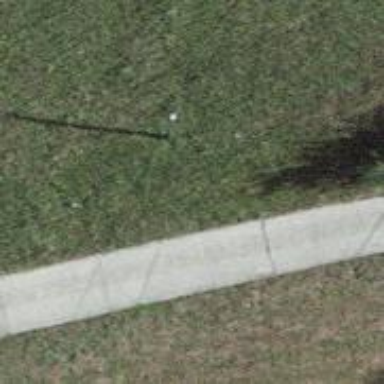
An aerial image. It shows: Power pole.